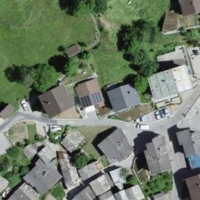
EUNIS habitat code: 55
Species observed at this site:
Geranium pyrenaicum